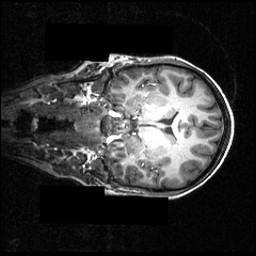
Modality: T1w
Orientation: coronal
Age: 16
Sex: female
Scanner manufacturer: siemens
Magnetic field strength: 3.951 T
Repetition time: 1.5 s
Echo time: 0.00335 s